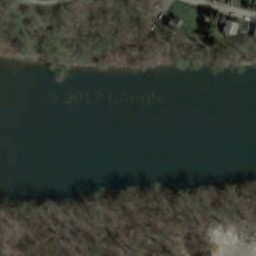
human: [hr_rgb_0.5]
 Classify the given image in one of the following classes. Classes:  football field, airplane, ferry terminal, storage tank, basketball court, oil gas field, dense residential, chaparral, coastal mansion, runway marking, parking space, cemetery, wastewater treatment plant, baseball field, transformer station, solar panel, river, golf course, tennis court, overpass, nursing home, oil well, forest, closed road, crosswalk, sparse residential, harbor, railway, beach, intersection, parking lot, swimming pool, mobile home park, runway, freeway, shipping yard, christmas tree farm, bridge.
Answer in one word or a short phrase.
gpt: river